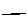
Label: line